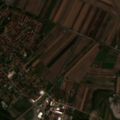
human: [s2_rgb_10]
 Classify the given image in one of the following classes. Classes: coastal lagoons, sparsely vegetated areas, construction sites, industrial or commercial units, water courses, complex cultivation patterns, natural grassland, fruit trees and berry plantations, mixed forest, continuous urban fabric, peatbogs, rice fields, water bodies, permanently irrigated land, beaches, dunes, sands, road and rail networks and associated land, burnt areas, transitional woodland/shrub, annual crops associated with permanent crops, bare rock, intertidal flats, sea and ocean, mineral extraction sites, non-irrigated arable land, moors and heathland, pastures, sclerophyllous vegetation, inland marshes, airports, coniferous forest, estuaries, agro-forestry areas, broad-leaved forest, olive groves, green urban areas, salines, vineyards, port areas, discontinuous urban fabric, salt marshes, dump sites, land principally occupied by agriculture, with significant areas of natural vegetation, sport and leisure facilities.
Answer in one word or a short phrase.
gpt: discontinuous urban fabric, industrial or commercial units, non-irrigated arable land, complex cultivation patterns, water courses